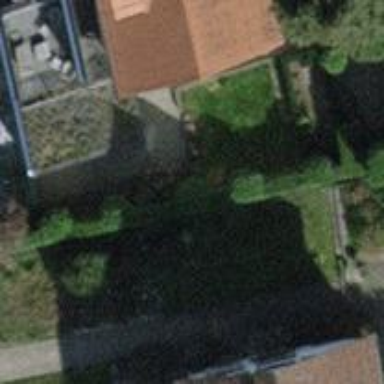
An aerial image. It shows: Balcony as part of building.